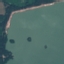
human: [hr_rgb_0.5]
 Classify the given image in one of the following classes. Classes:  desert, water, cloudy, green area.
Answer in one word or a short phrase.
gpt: water